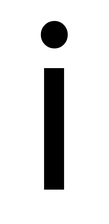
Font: Poppins-Regular